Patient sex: M
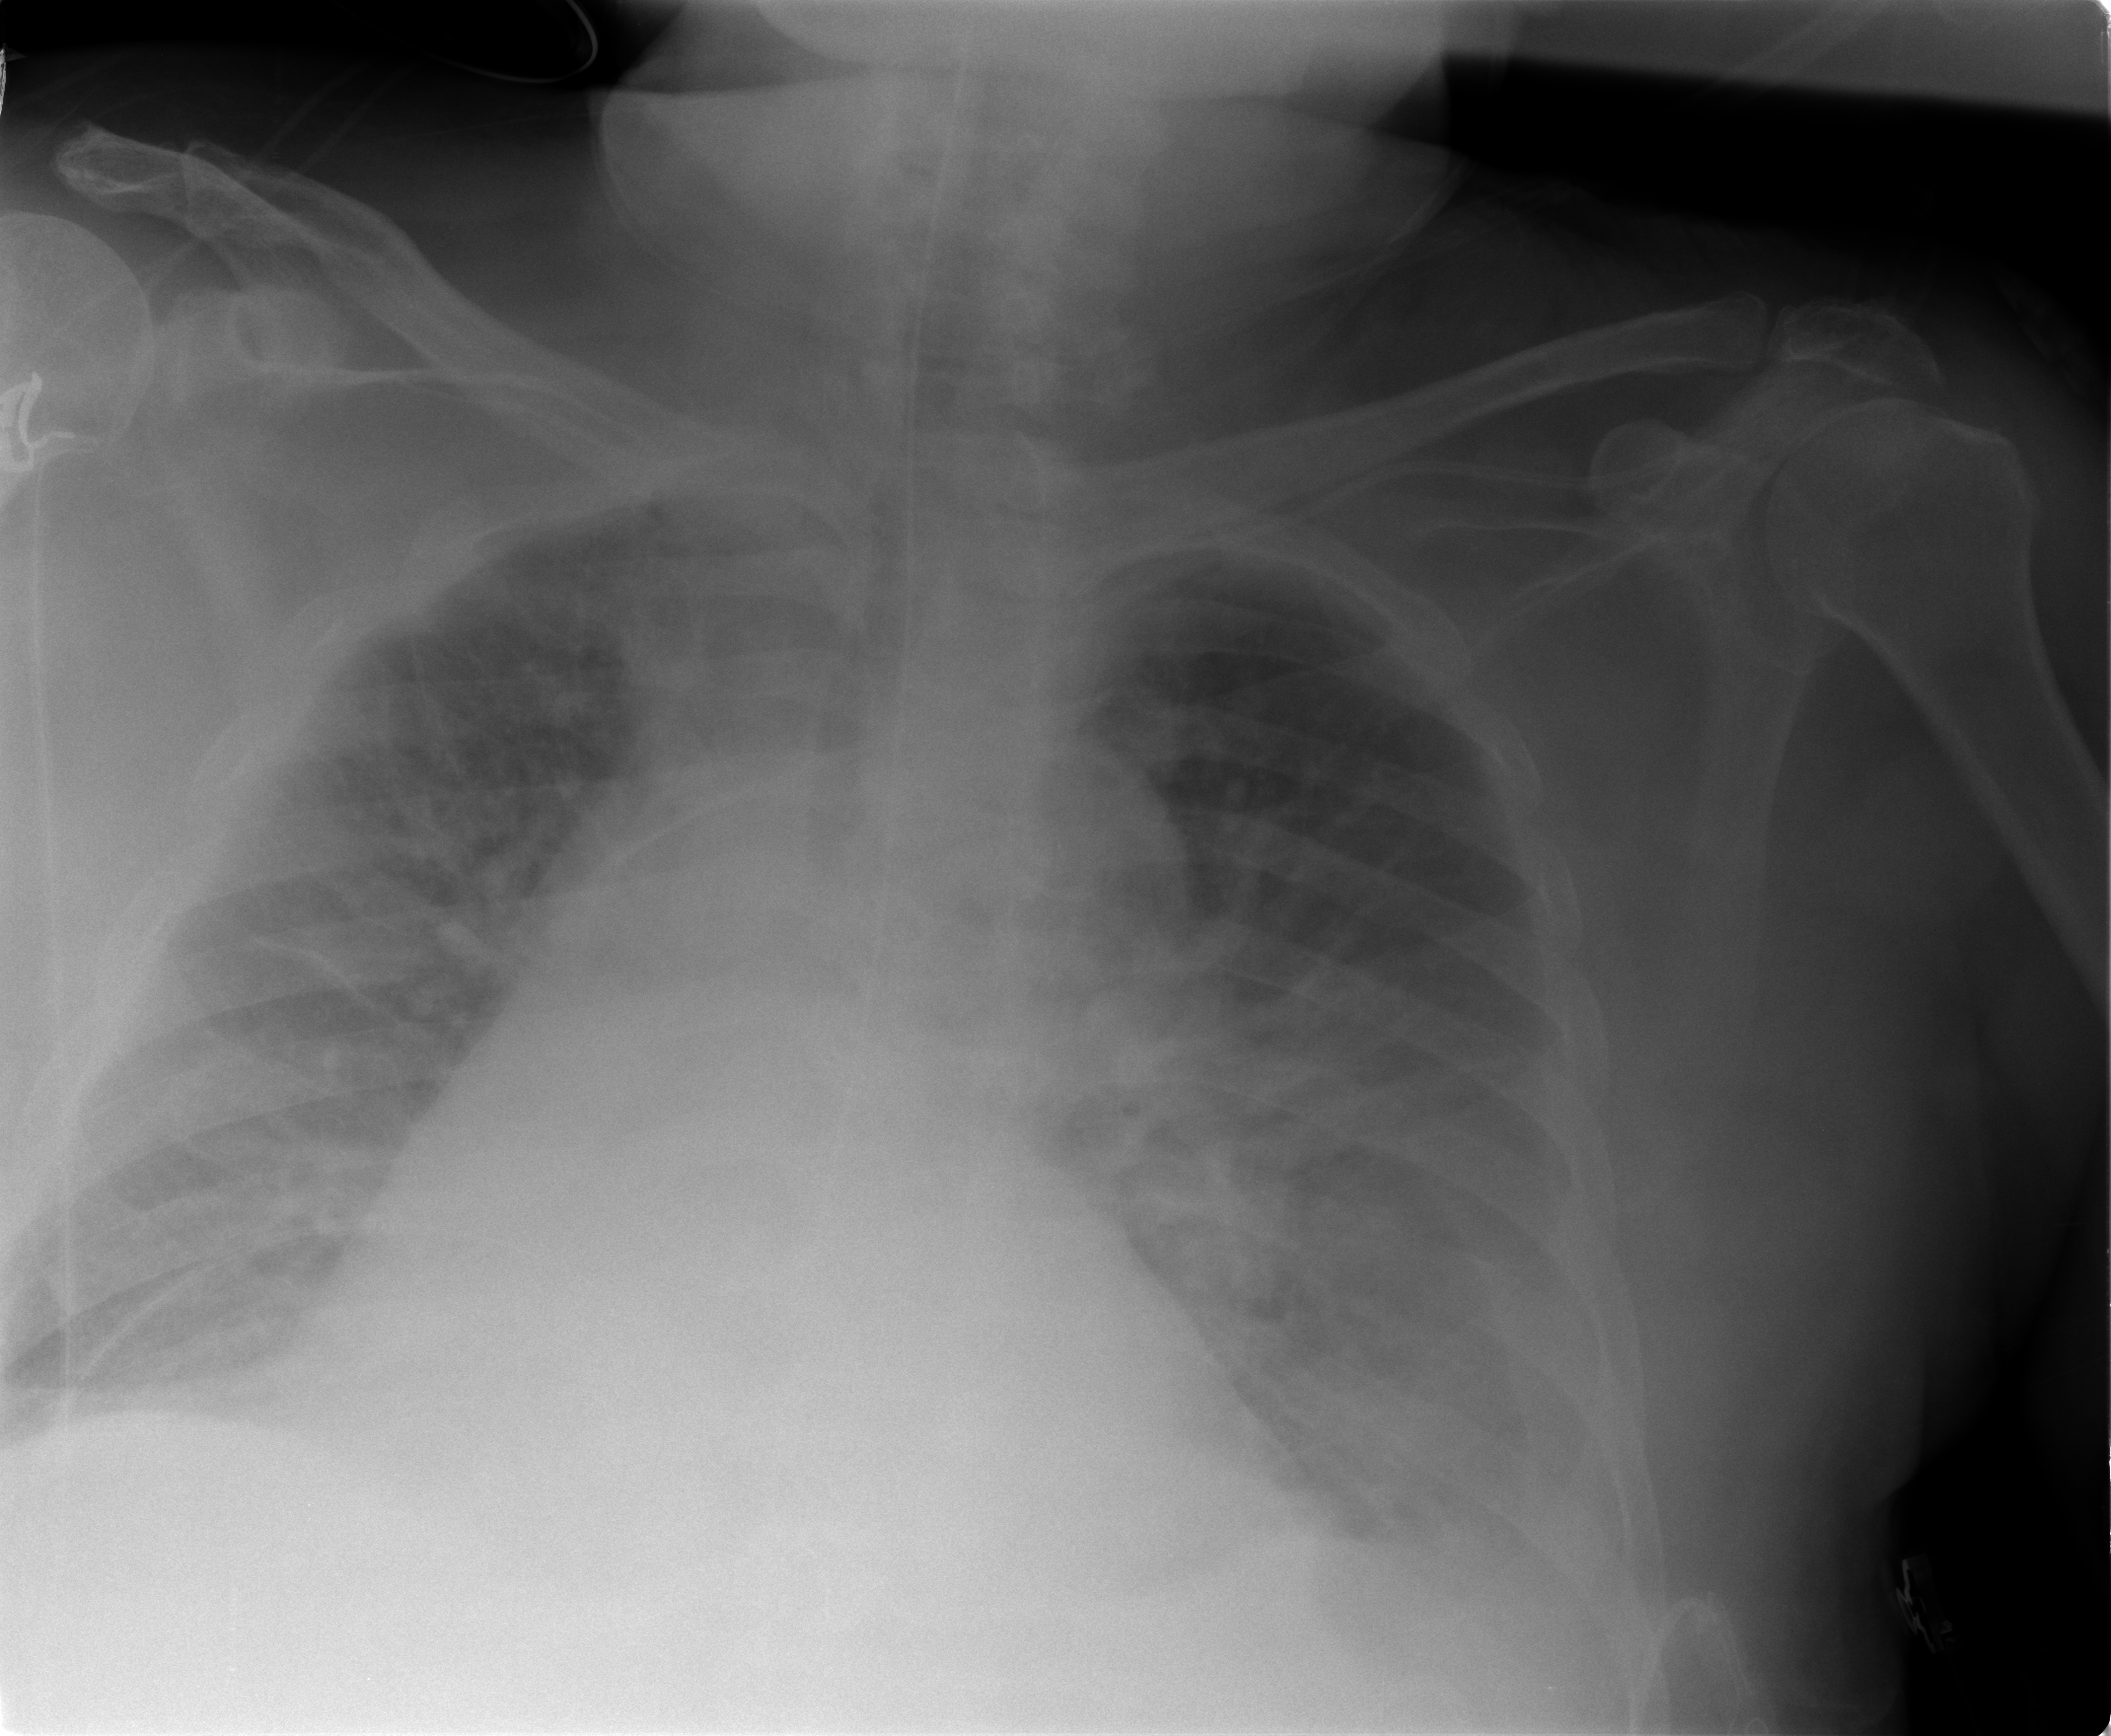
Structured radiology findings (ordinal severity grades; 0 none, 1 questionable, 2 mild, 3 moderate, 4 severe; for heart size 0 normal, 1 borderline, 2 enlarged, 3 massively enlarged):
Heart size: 2
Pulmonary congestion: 2
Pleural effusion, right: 2
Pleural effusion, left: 2
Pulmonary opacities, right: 2
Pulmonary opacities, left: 0
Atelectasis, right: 3
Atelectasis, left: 2